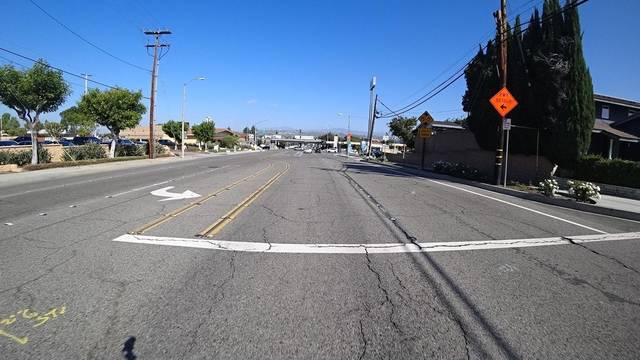
Region: Mexico
Coordinates: 33.999, -117.844